Question: I am fairly new to rabbitMQ and wondering how I can setup the system to best suit my needs.
Assuming I have 5 consumer processes (C1-5) and C1-3 only require of them to consume that message. C4 and C5 need to receive the message.
How can I configure rabbitMQ to achieve this?

I have considered popping another consumer in front of C1-3 to simply push to a standard queue and C1-3 will consume from that but I am wondering if this is additional work and rabbitMQ has a better way to solve this issue?
Any advice is greatly appreciated.
Kind regards,
Fab
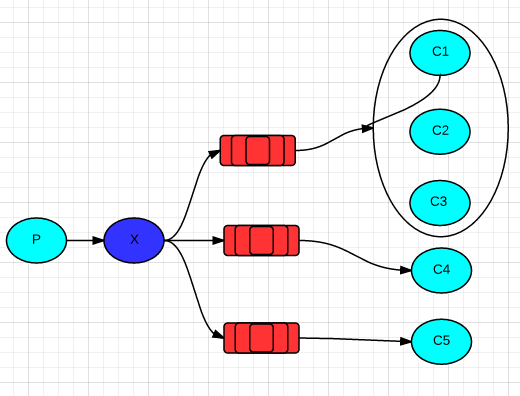
Answer: This is easy enough to do, just have C1-C3 attach to the same queue. There's no need for an additional consumer/publisher route.
---
## Example:
<URL>
### send.php
Declare the fanout exchange and publish messages to it.
'''
use PhpAmqpLib\Connection\AMQPConnection;
use PhpAmqpLib\Message\AMQPMessage;
$exchange = 'events';
$connection = new AMQPConnection('localhost', 5672, 'guest', 'guest');
$channel = $connection->channel();
$channel->exchange_declare($exchange, 'fanout', false, false, false);
$data = implode(' ', array_slice($argv, 1));
if(empty($data)) $data = "Something happened!";
$msg = new AMQPMessage($data);
$channel->basic_publish($msg, $exchange);
echo " [x] Sent ", $data, "
";
$channel->close();
$connection->close();
'''
---
### pooledreceive.php (C1-C3)
Attach to a named queue. Messages will get distributed among receivers.
'''
use PhpAmqpLib\Connection\AMQPConnection;
$exchange = 'events';
$queue = 'pool';
$connection = new AMQPConnection('localhost', 5672, 'guest', 'guest');
$channel = $connection->channel();
$channel->exchange_declare($exchange, 'fanout', false, false, false);
$channel->queue_declare($queue);
$channel->queue_bind($queue, $exchange);
echo ' [*] Waiting for events. To exit press CTRL+C', "
";
$callback = function($msg) {
echo ' [x] ', $msg->body, "
";
};
$channel->basic_consume($queue, '', false, true, false, false, $callback);
while(count($channel->callbacks)) {
$channel->wait();
}
$channel->close();
$connection->close();
'''
---
### receive.php (C4, C5)
Each of these receivers get their own queue and own copy of the message.
'''
use PhpAmqpLib\Connection\AMQPConnection;
$exchange = 'events';
$connection = new AMQPConnection('localhost', 5672, 'guest', 'guest');
$channel = $connection->channel();
$channel->exchange_declare($exchange, 'fanout', false, false, false);
list($queue_name, ,) = $channel->queue_declare('');
$channel->queue_bind($queue_name, $exchange);
echo ' [*] Waiting for events. To exit press CTRL+C', "
";
$callback = function($msg) {
echo ' [x] ', $msg->body, "
";
};
$channel->basic_consume($queue_name, '', false, true, false, false, $callback);
while(count($channel->callbacks)) {
$channel->wait();
}
$channel->close();
$connection->close();
'''